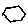
Label: hexagon